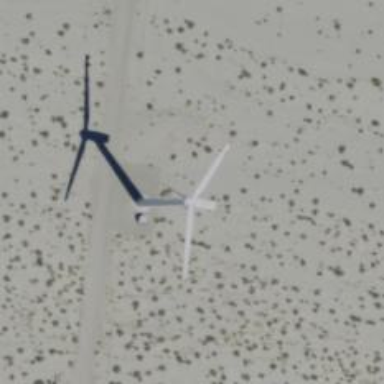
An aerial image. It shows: Wind turbine generator that utilizes wind as its source for generating electricity. It is of the horizontal axis type.